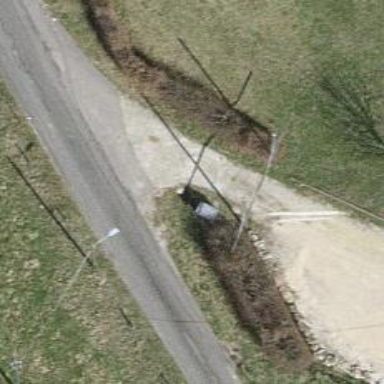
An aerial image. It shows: Flagpole structure.